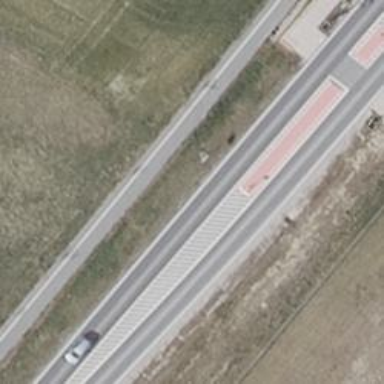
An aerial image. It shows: Traffic calming island.